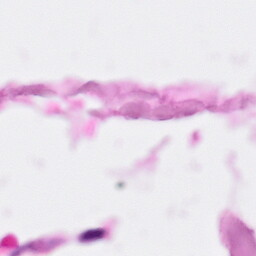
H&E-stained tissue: Pancreatic